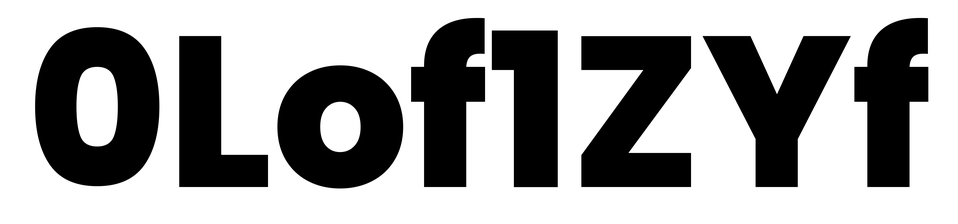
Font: Poppins-ExtraBold